Question: I am trying to make a custom template for datepickers in my program. I am basically using this template line for line (changing colors and things):
<URL>
I have tried going through it and getting rid of this white box (, but it is evading me. Here is a screenshot of what I am seeing:

Do I have to add something extra? Or change some existing values? There is also a MouseOver event that highlights the whitebox with the blue windows gradient, if that helps..
For future people with this problem, I did what Brian suggested, just thought I would post exactly my code, so other people can use it ;) I just added this into app.xaml
'''
<Style x:Key="{x:Type DatePickerTextBox}" TargetType="{x:Type DatePickerTextBox}">
<Setter Property="Template">
<Setter.Value>
<ControlTemplate TargetType="{x:Type DatePickerTextBox}">
<Grid>
<Border x:Name="watermark_decorator" BorderBrush="{DynamicResource cControlColor}" BorderThickness="1"
Background="{DynamicResource cControlColor}"/>
</Grid>
</ControlTemplate>
</Setter.Value>
</Setter>
</Style>
'''
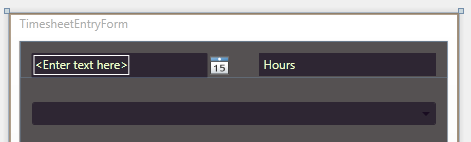
Answer: EDIT: Updating since the clarification points to the white rectangle around the 'Enter text here'.
For this, you need to create a custom template for the 'DatePickerTextBox' which is defined about 2/3rds of the way down that template, and named TextBox. Your best bet will be to use Blend to create a custom template (since it will generate the default template) and then modify the '<Border x:Name="watermark_decorator".../>' to change the 'BorderBrush'. For example:
'''
<Style x:Key="MyDatePickerTextBoxStyle" TargetType="{x:Type DatePickerTextBox}">
<Setter Property="Template">
<Setter.Value>
<ControlTemplate TargetType="{x:Type DatePickerTextBox}">
<Grid>
<!-- Visual State Manager stuff -->
<Border...>
<!-- other stuff... -->
<Border x:Name="watermark_decorator" BorderBrush="[THE BRUSH YOU WANT]" BorderThickness="1">
<!-- And so on and so forth... -->
</Border>
</Border>
</Grid>
</ControlTemplate>
</Setter>
</Style>
'''
Then, in the 'DatePicker' template, modify the DatePickerTextBox to use this style:
'''
<!-- All DatePicker Template stuff -->
<controlsPrimitives:DatePickerTextBox x:Name="TextBox" Style="{DynamicResource MyDatePickerTextBoxStyle}" ... />
'''
Are you talking about the button with the 15 on it? If so, the look and feel of this part of the 'DatePicker' is defined in the "DropDownButtonTemplate" part of the template. This template includes a large 'VisualStateManager' section, but then defines the template for that button. There are comments that define the beginning and end of the button template:
'''
<!--Start UI-->
... this is the Button Template ...
<!-- End UI-->
'''
For example, if you want to change the color of the Blue rectangle at the top of the button, the MSDN example uses this:
'''
<Rectangle Grid.ColumnSpan="4" Grid.RowSpan="1" StrokeThickness="1">
<Rectangle.Stroke>
<LinearGradientBrush EndPoint="0.48,-1" StartPoint="0.48,1.25">
<GradientStop Color="#FF494949" />
<GradientStop Color="#FF9F9F9F" Offset="1" />
</LinearGradientBrush>
</Rectangle.Stroke>
<Rectangle.Fill>
<LinearGradientBrush EndPoint="0.3,-1.1" StartPoint="0.46,1.6">
<GradientStop Color="#FF4084BD" />
<GradientStop Color="#FFAFCFEA" Offset="1" />
</LinearGradientBrush>
</Rectangle.Fill>
</Rectangle>
'''
And you could change it to a solid color simply by changing it to this:
'''
<Rectangle Grid.ColumnSpan="4" Grid.RowSpan="1" StrokeThickness="1" Stroke="Black" Fill="Green"/>
'''
The "White Box" is actually the 'Border' inside the template with the 'x:Name="BackgroundGradient"', so if you change the Background of that element, you can get rid of the white.